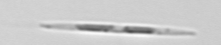
Label: pennate_Pseudo-nitzschia